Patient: sex M, age 55
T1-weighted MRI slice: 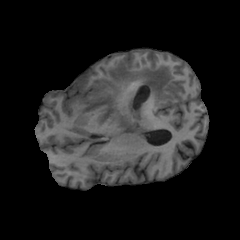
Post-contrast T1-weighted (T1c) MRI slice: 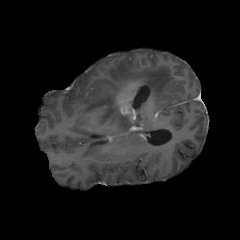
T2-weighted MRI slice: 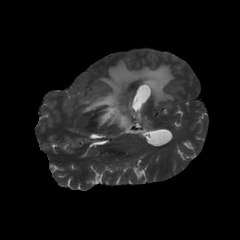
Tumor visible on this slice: yes
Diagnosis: Glioblastoma, IDH-wildtype
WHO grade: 4